Interaction volume radius: 10 \u00c5
Interaction volume height: 45 \u00c5
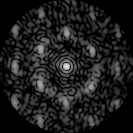
Disorder parameter: 0.5861